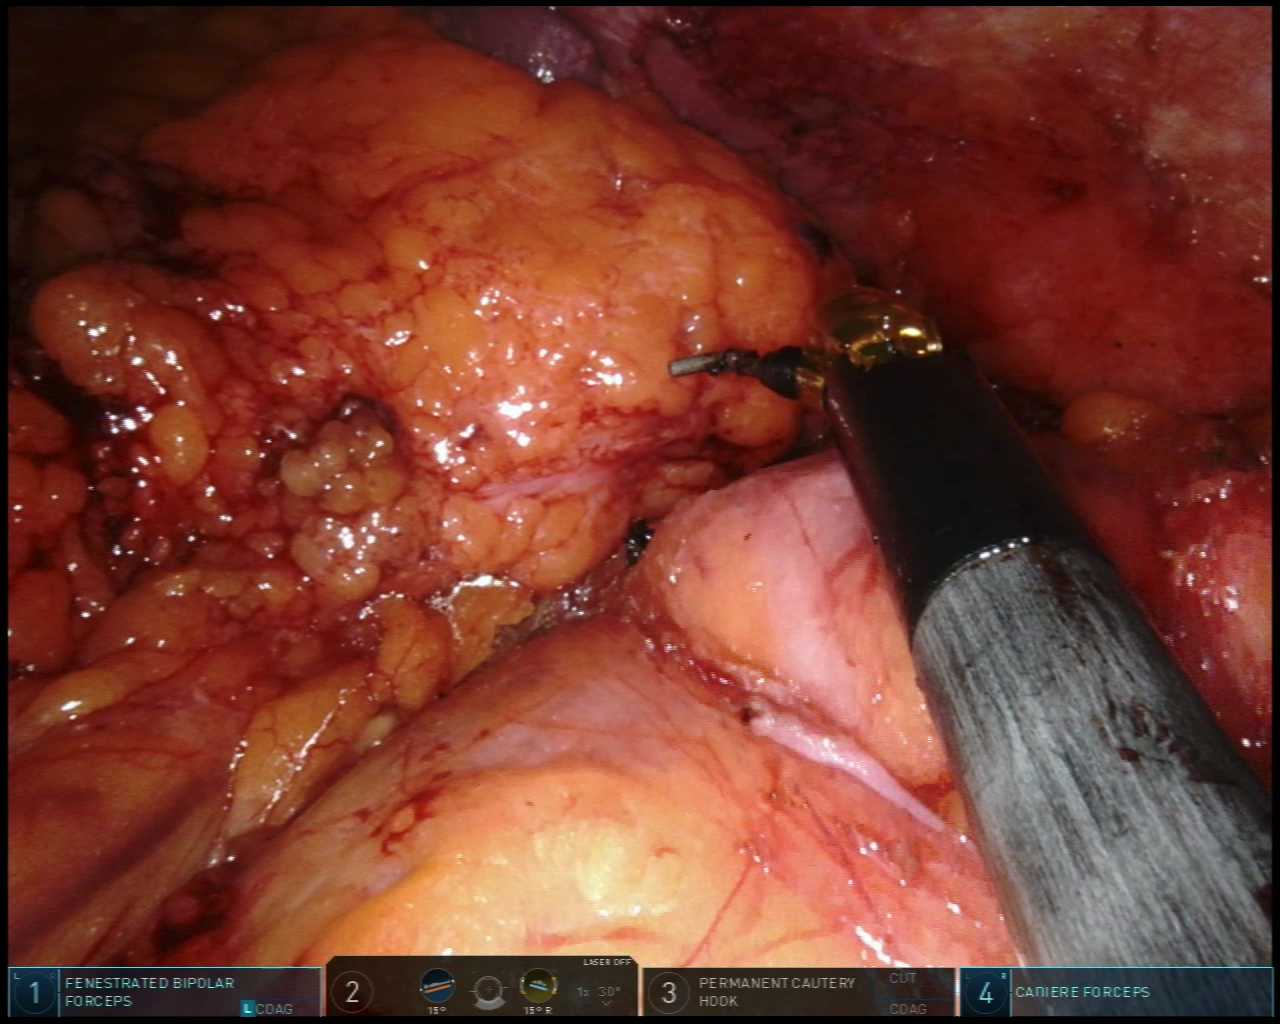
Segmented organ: spleen
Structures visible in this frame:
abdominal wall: yes
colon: yes
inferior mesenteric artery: no
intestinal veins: no
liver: no
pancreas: no
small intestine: no
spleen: yes
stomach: no
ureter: no
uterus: no
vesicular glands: no